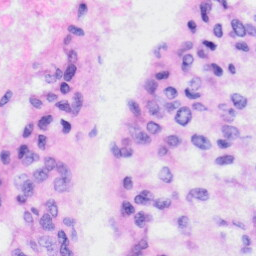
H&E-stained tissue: Liver